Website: bh-photo
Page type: address-validator
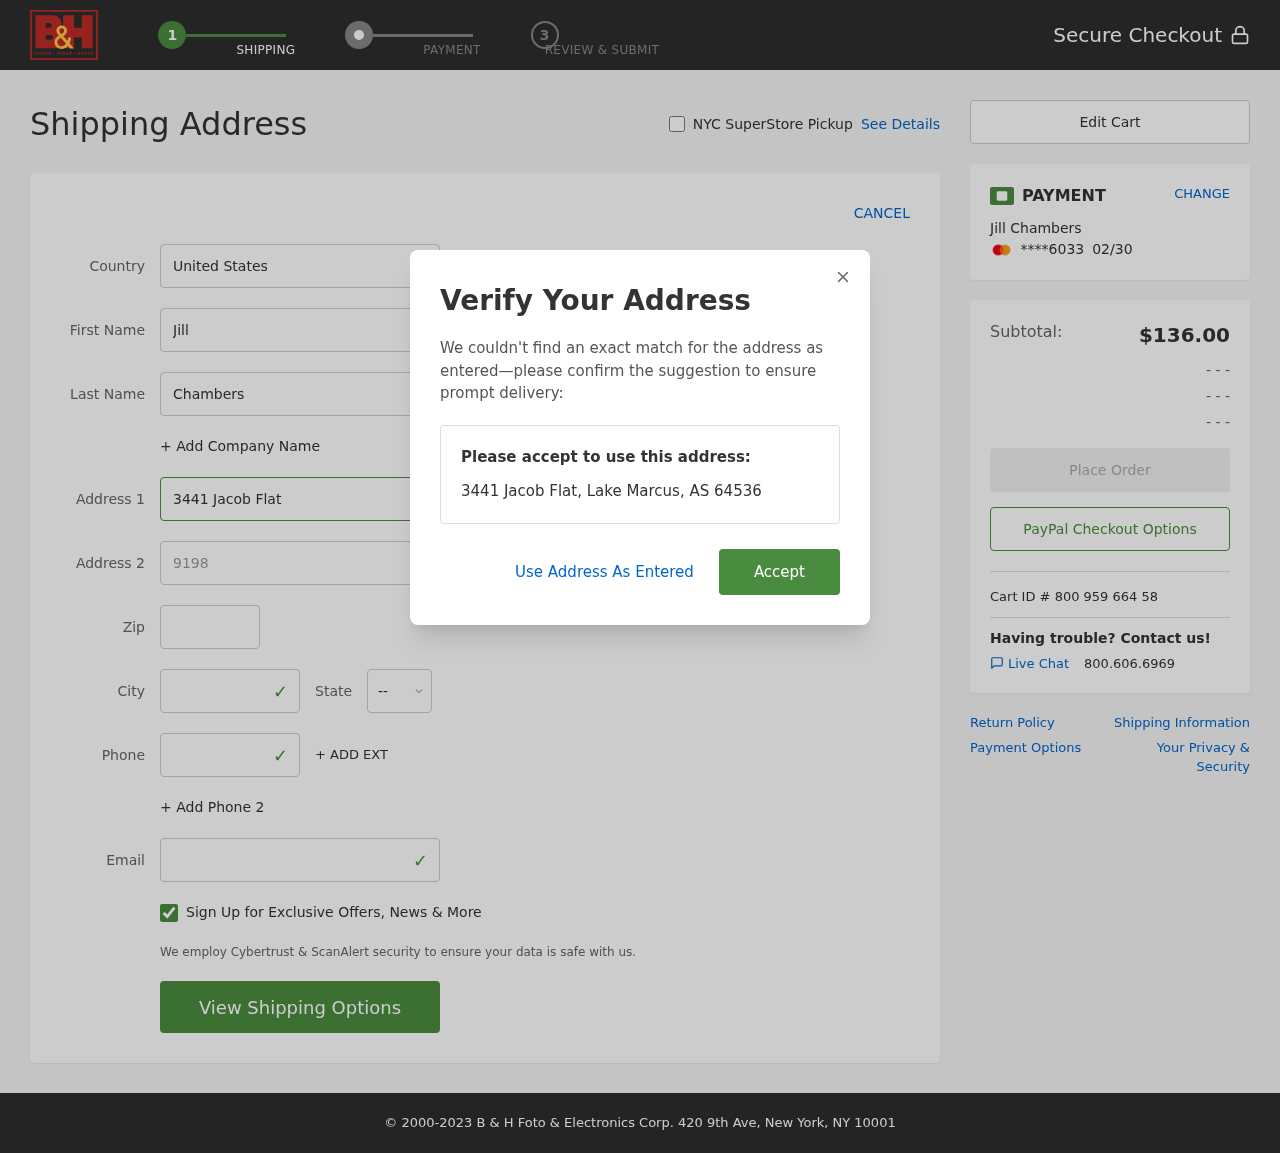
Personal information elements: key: PII_CARD_EXPIRY
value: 02/30
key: PII_CARD_LAST4
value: ****6033
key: PII_CITY
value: Lake Marcus
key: PII_COUNTRY
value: United States
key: PII_EMAIL
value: jill_chambers@hotmail.com
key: PII_FIRSTNAME
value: Jill
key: PII_FULLNAME
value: Jill Chambers
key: PII_LASTNAME
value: Chambers
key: PII_PHONE
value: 6049115819
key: PII_POSTCODE
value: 64536
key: PII_STATE_ABBR
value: AS
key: PII_STREET
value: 3441 Jacob Flat
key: PII_STREET2
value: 9198 Potts Way
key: PII_CITY_STATE_ZIP
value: Lake Marcus, AS 64536
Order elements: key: ORDER_SUBTOTAL
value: $136.00
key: ORDER_ID
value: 800 959 664 58